The picture encodes a bearing's raw vibration samples as pixel intensities in a 2-D grid. Classify the bearing condition as one of: normal, inner_race, outer_race, ball.
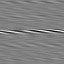
Answer: outer_race